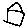
Label: house